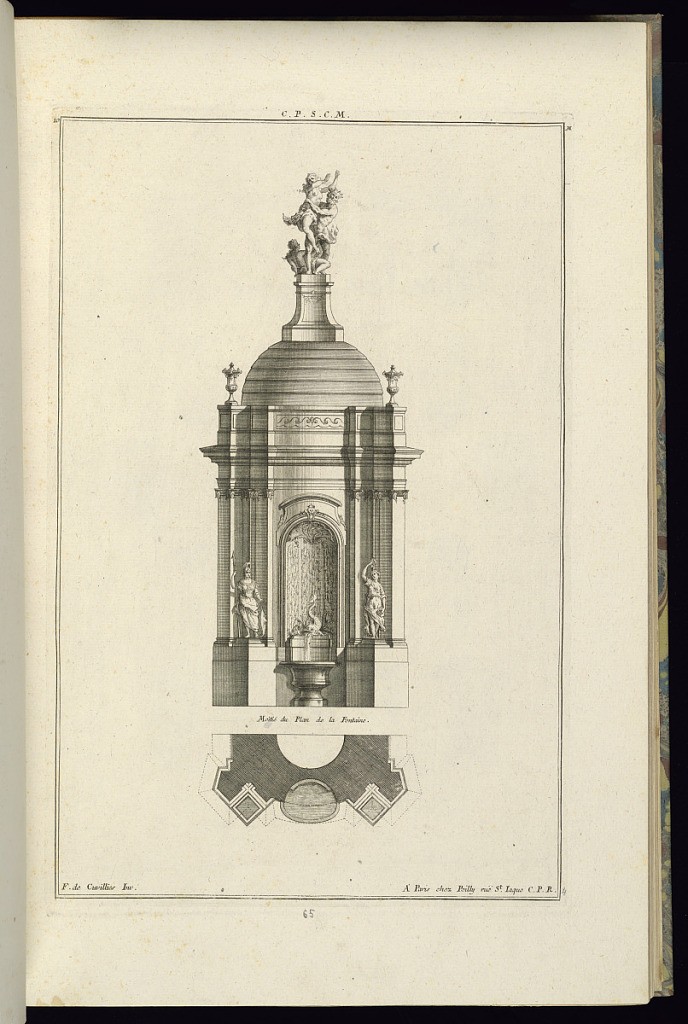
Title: Elevation and Plan for a Public Fountain
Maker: François de Cuvilliés the Elder, Belgian, 1695 - 1768
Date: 1745
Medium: Etching and engraving on off-white laid paper
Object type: Print
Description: Elevation and plan for a fountain set within an apse. The water flows from the mouth of a dolphin, which is framed by statues of Minera (left), and another classical figure. The plate is signed and numbered.